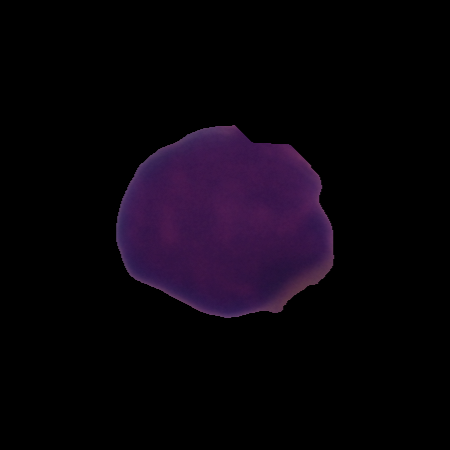
Label: healthy